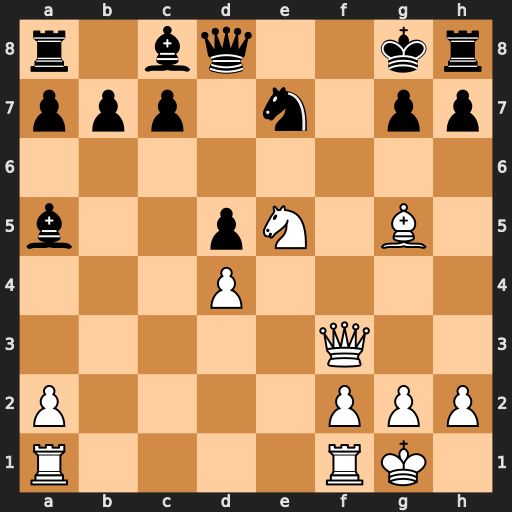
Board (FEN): r1bq2kr/ppp1n1pp/8/b2pN1B1/3P4/5Q2/P4PPP/R4RK1
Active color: w
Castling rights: -
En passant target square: -
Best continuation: Qf7#